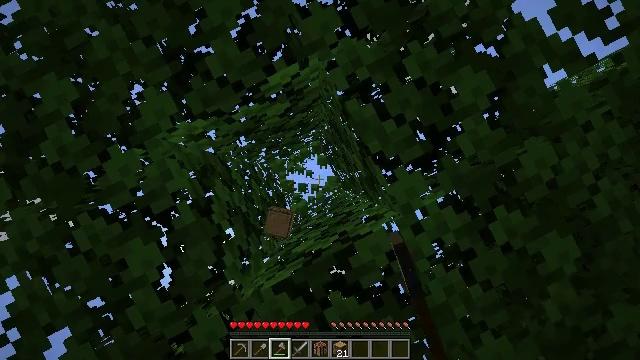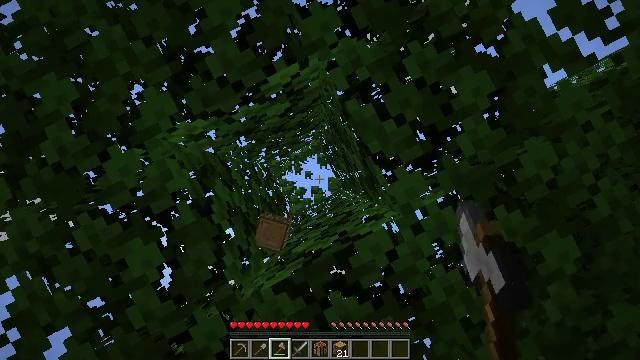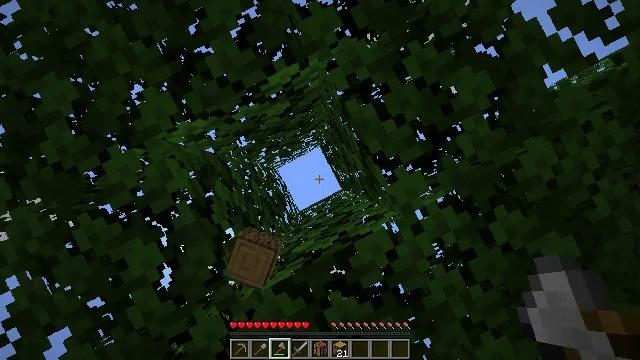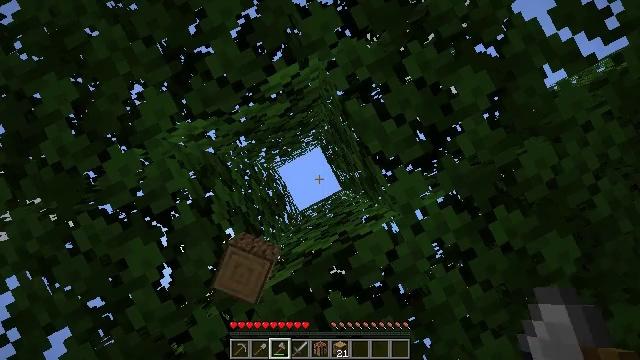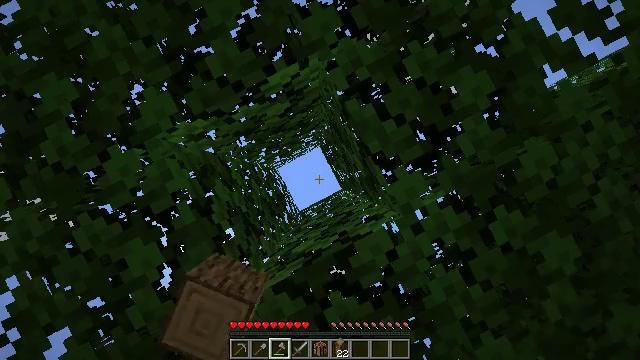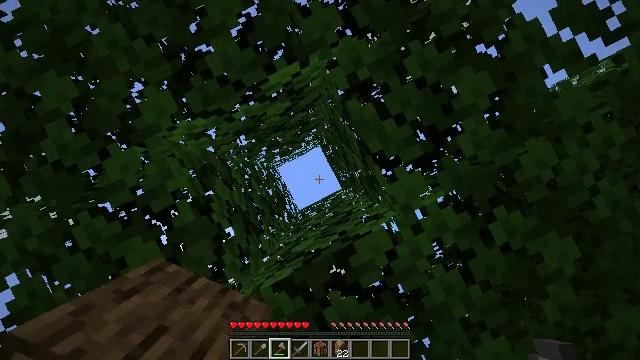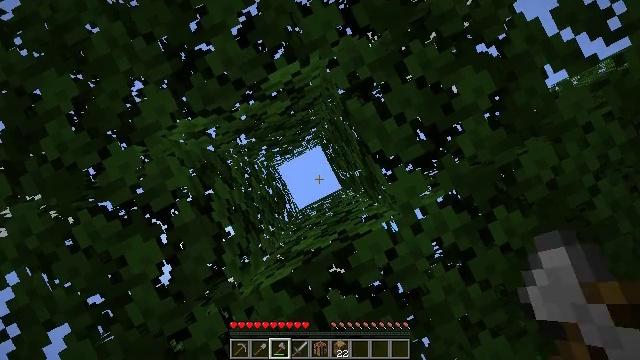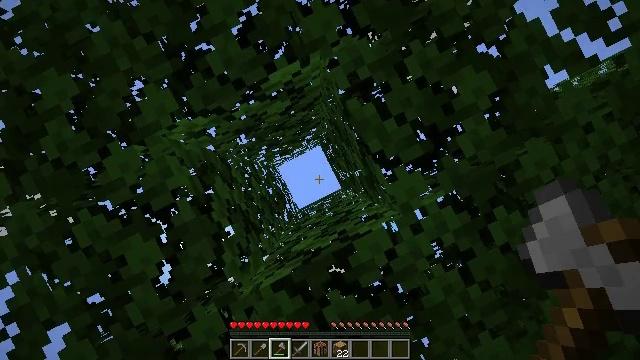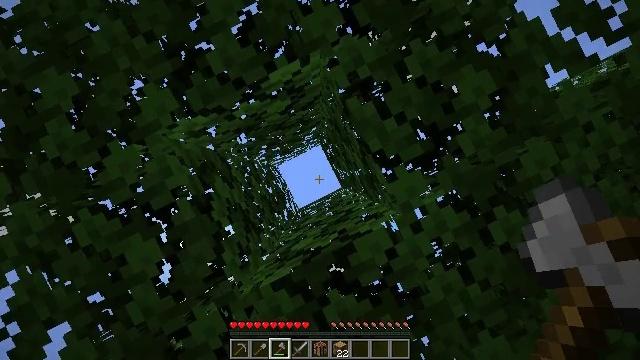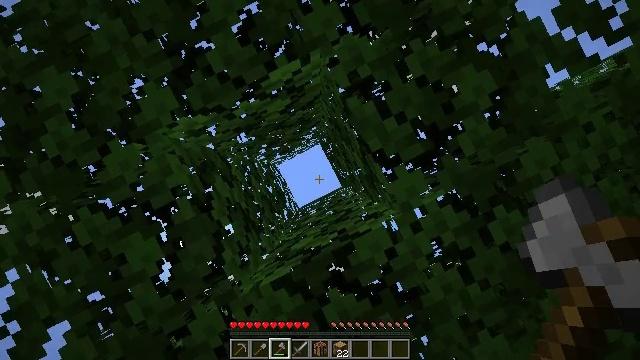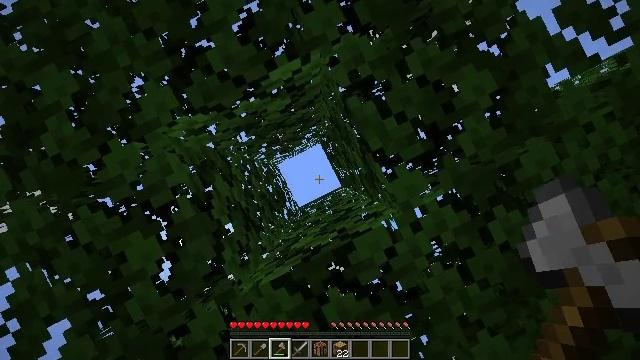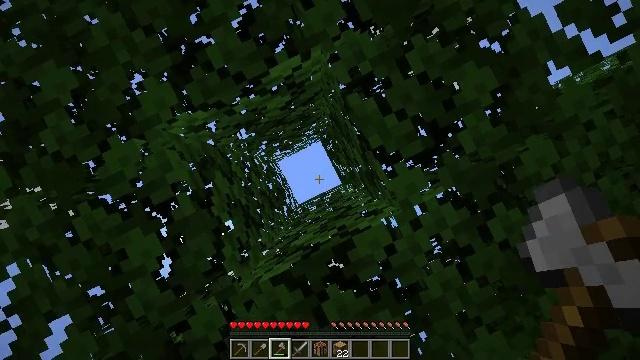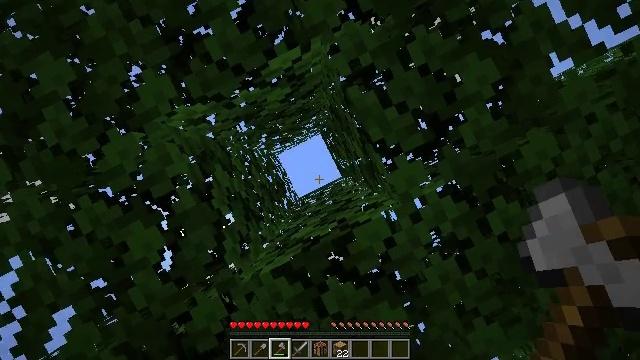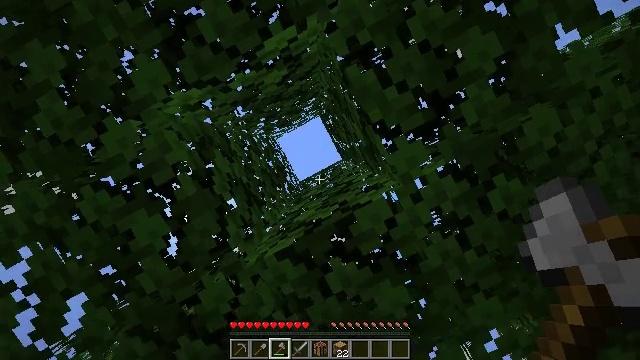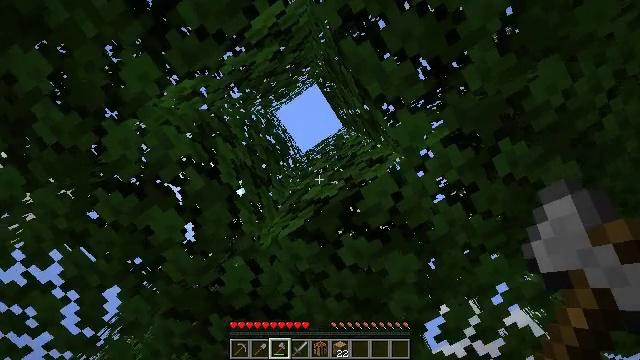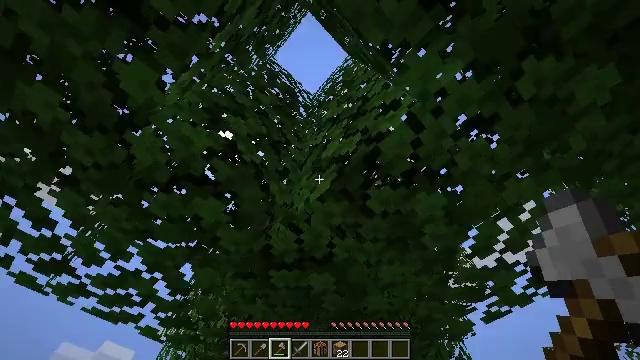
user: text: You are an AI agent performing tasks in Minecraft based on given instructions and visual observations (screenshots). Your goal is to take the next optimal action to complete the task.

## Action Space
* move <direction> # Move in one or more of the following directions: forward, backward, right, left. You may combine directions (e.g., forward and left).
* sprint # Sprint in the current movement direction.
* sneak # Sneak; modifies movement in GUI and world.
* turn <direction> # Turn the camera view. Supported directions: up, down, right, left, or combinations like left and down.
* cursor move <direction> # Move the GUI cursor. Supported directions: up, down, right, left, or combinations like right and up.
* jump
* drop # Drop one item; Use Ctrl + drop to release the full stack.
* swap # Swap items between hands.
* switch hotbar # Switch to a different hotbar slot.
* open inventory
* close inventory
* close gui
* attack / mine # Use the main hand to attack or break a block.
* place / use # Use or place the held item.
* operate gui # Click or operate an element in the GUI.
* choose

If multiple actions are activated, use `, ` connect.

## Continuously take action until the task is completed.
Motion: motion action
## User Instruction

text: Gather materials from the sweet berry bush.
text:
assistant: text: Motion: no_op
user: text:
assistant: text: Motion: no_op
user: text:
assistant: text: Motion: no_op
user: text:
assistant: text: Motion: no_op
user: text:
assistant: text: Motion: no_op
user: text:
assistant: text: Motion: no_op
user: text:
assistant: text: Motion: no_op
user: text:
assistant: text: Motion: no_op
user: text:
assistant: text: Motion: no_op
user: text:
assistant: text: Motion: no_op
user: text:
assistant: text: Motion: no_op
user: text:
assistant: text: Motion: turn down
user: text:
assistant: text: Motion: turn left and down
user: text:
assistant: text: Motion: move back, turn left and down
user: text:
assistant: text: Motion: move back, turn left and down
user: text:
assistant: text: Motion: move back, turn left and down
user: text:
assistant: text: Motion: move back and move left, turn left and down
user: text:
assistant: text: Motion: move back and move left, turn left and down
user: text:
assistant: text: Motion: move back and move left, turn left and down
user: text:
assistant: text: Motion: move left, turn left and down
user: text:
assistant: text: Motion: move left, turn left and down
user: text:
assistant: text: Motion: move left, turn left and down
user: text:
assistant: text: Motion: move forward and move left, turn left and down
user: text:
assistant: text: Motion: move forward and move left
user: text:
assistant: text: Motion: move forward and move left
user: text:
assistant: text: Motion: move forward and move left
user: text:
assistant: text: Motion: move forward and move left
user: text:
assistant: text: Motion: move forward and move left
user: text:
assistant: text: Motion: move forward and move left
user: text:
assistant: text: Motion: move forward